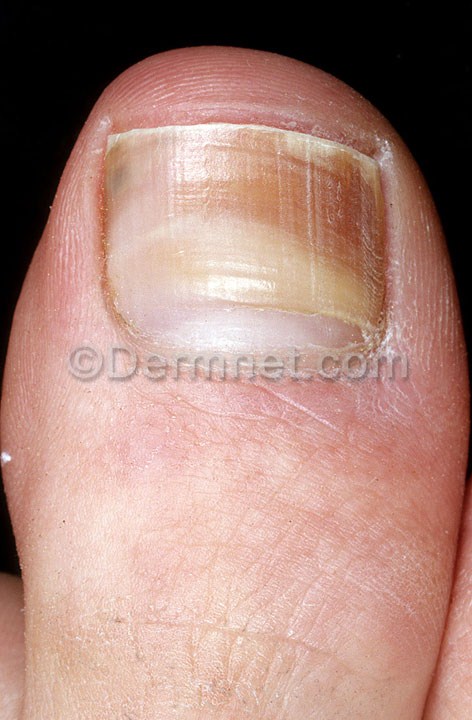
Disease: Nail Fungus and other Nail Disease